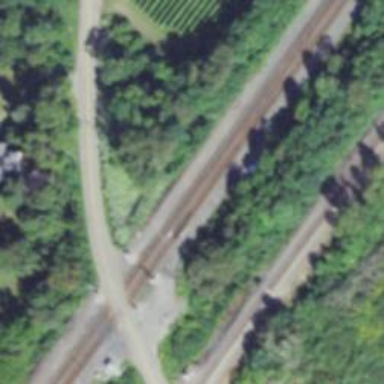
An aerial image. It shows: Railway crossover.